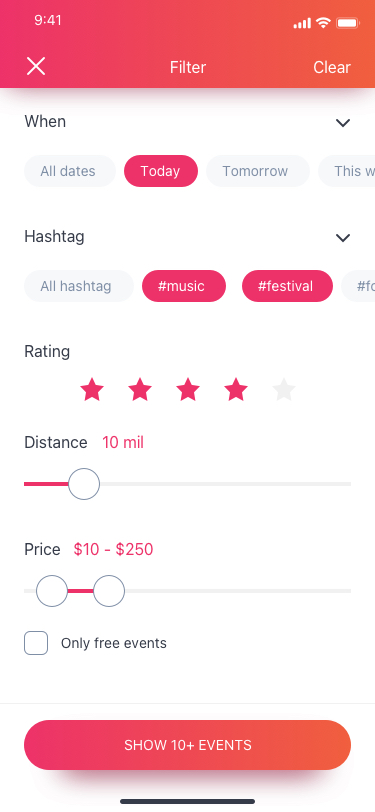
Text in this UI design:
When
All dates
Today
Tomorrow
This week
Hashtag
All hashtag
#music
#festival
#food
Rating
Distance
10 mil
Price
Only free events
$10 - $250